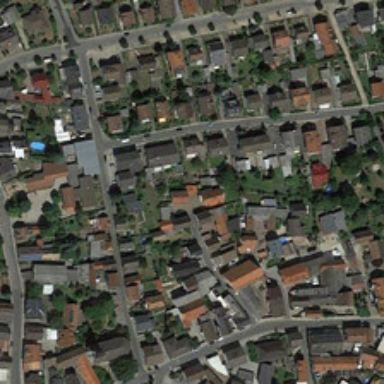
Pitch roof houses are located in the ploygon blocks together with gardens and trees .